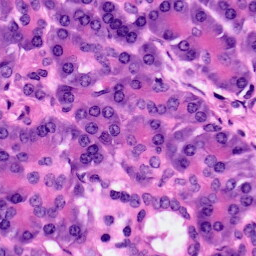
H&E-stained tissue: Pancreatic